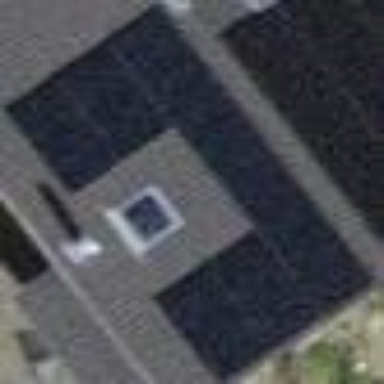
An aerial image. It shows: Solar power generator with photovoltaic panels.